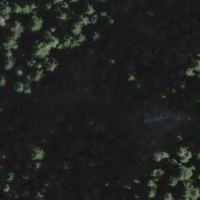
EUNIS habitat code: 43
Species observed at this site:
Campanula rapunculoides